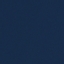
Land use / land cover class: SeaLake